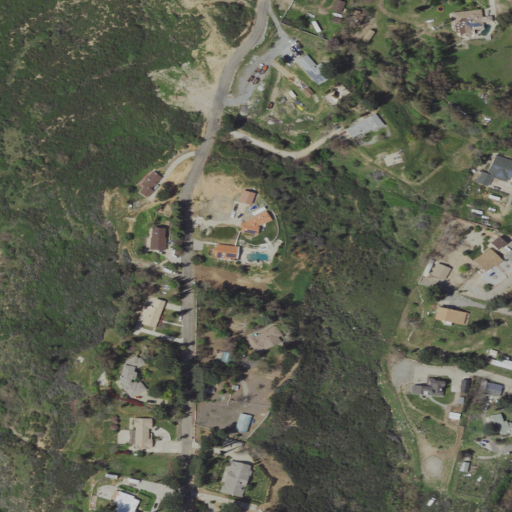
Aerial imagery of mountain in California named Tokay Hill containing shrub, open development, low intensity development, grassland, and medium intensity development